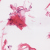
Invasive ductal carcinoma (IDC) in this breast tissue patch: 0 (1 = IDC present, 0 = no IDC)